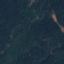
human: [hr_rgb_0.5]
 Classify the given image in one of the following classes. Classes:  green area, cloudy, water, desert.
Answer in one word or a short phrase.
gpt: green area